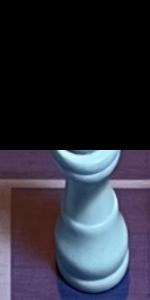
Label: King_White